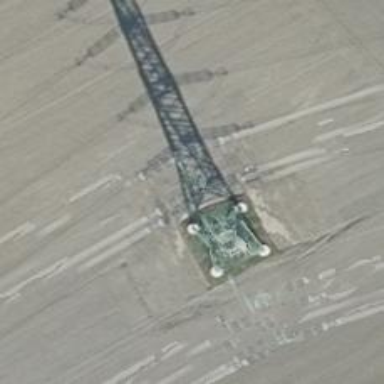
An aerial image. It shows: Power tower.